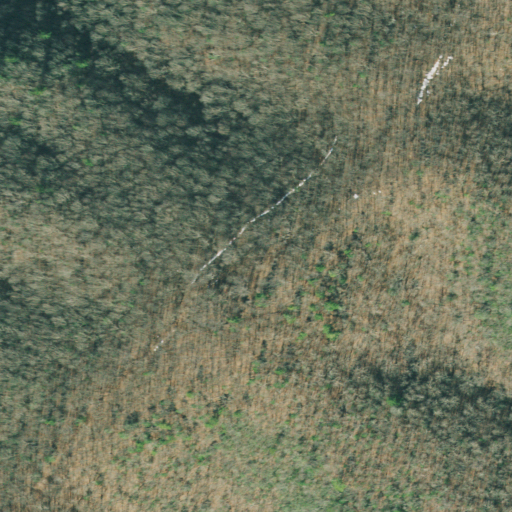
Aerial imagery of mountain in Georgia named Hemp Top containing deciduous forest and mixed forest